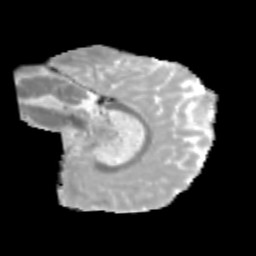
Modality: MD
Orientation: sagittal
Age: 9
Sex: female
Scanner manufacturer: siemens
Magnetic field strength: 3 T
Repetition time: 3.8 s
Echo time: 0.07 s